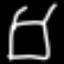
Label: square